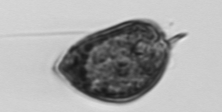
Label: Prorocentrum_micans